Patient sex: M
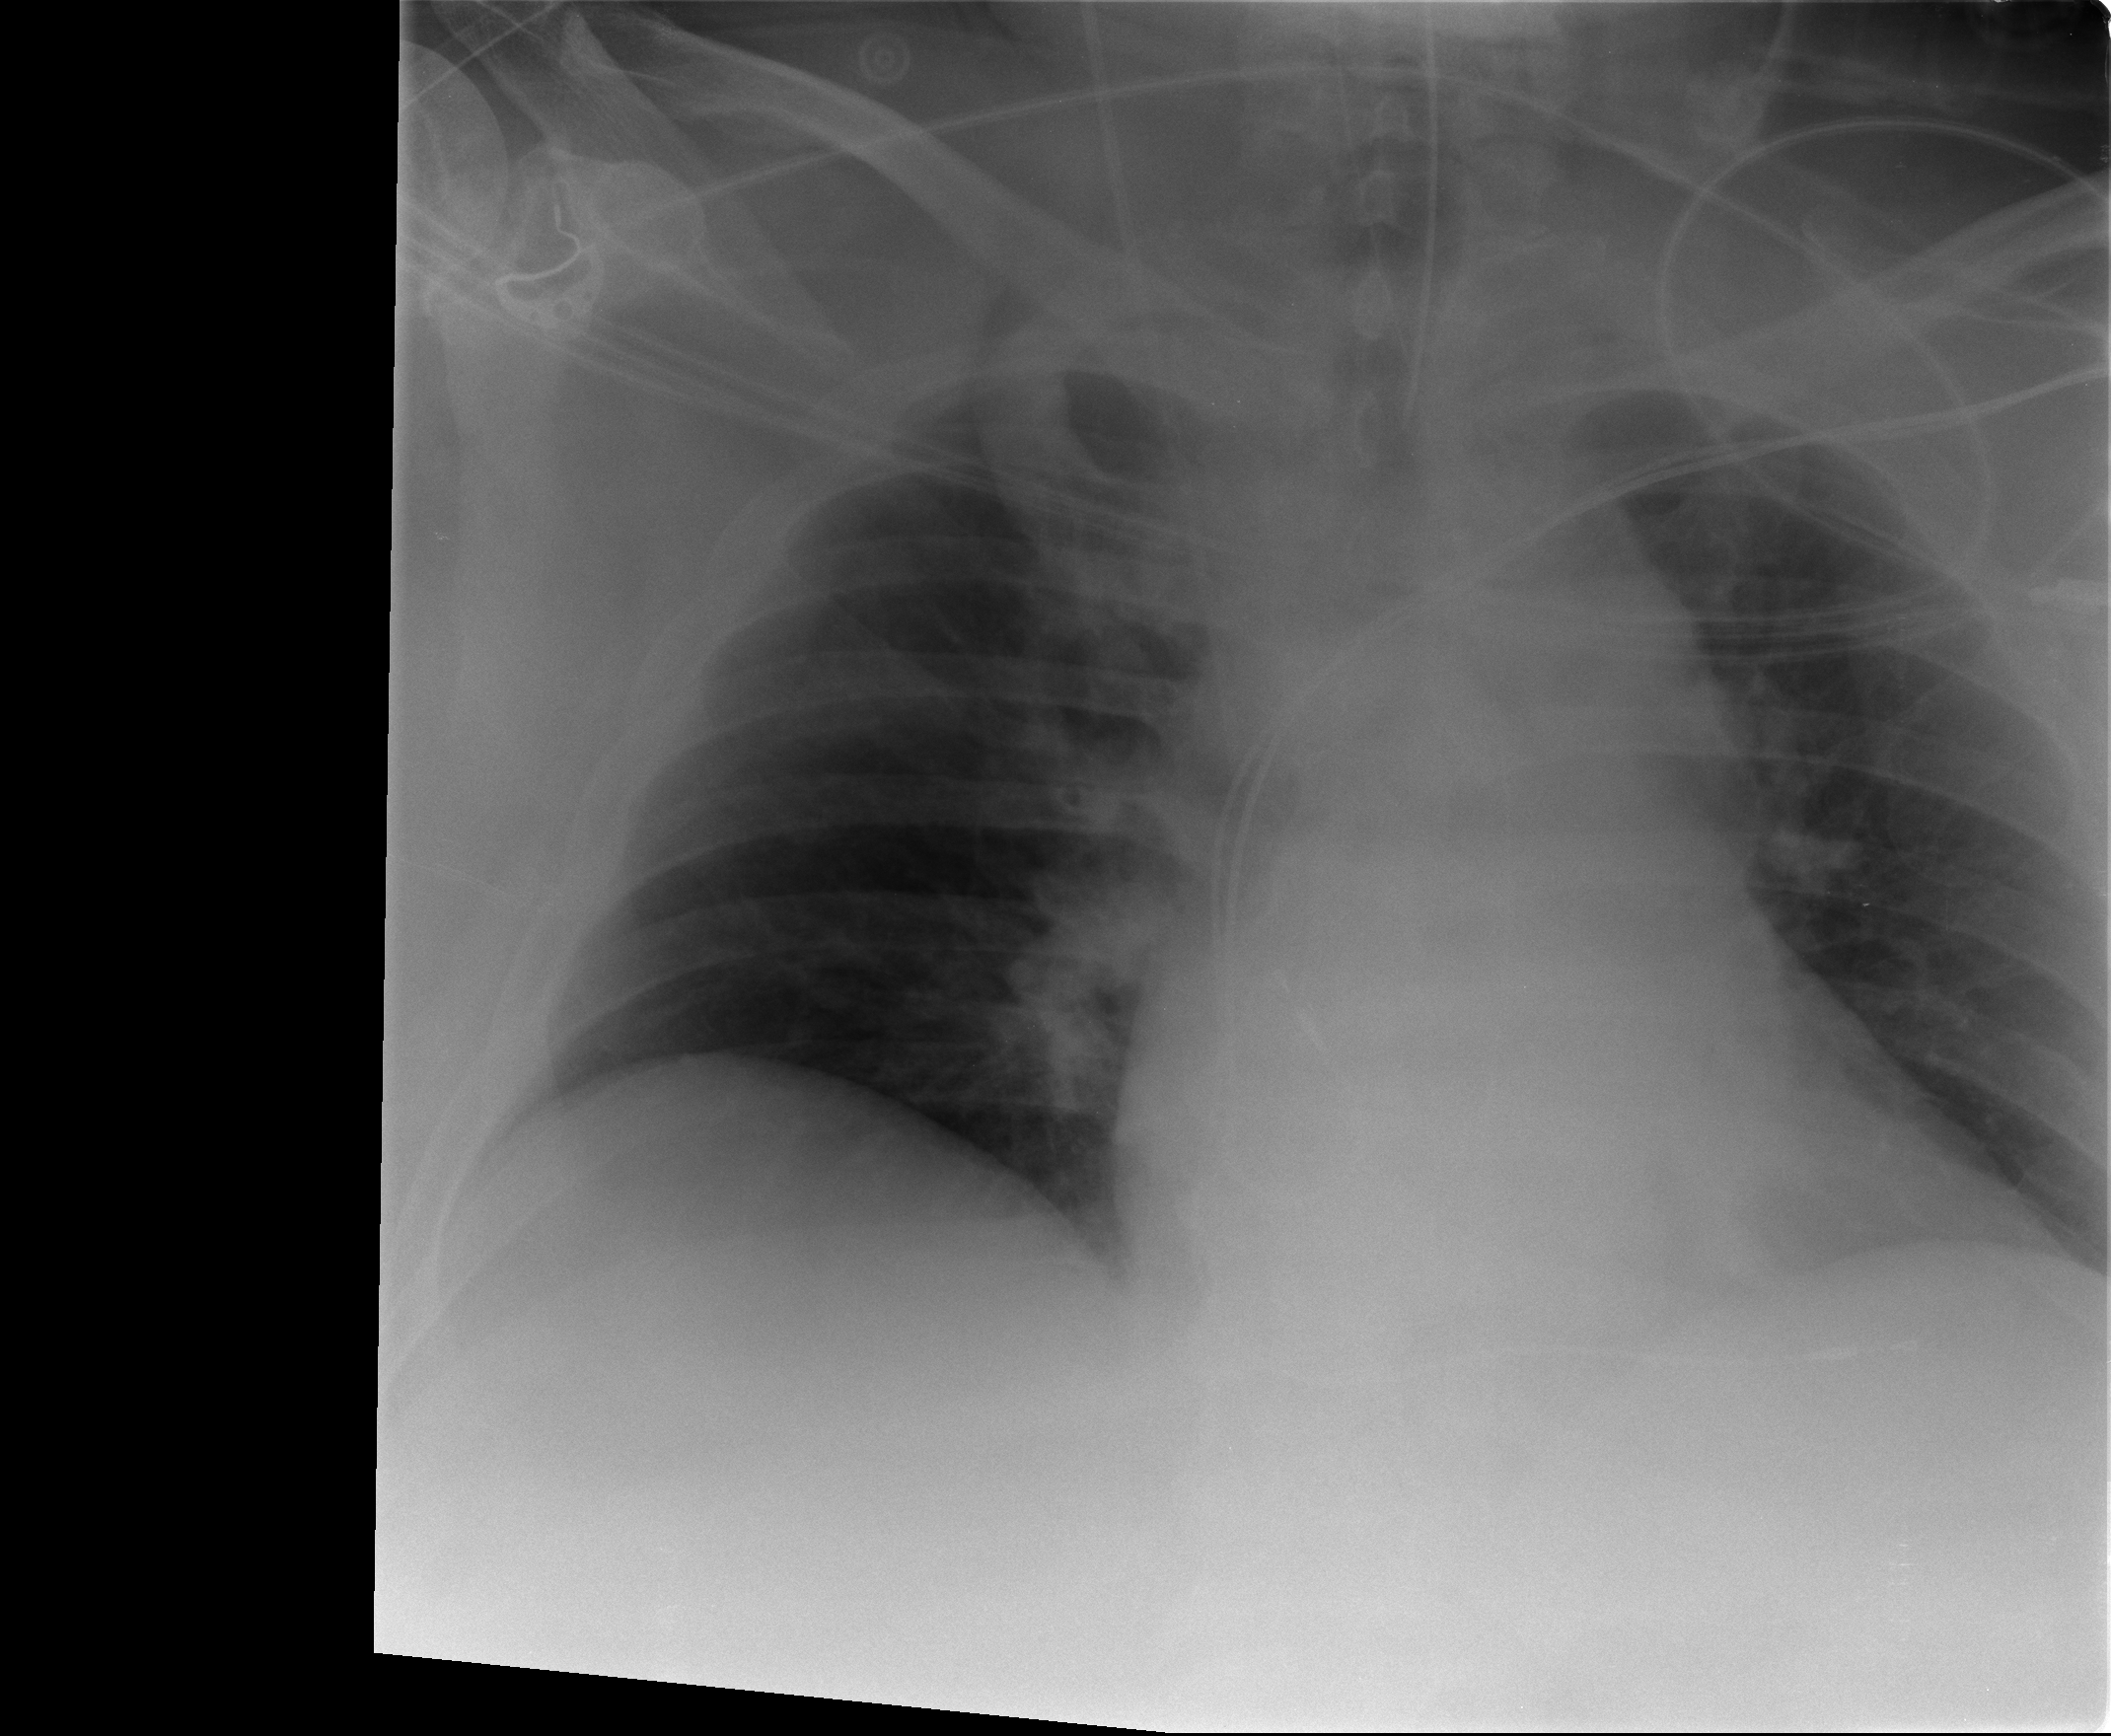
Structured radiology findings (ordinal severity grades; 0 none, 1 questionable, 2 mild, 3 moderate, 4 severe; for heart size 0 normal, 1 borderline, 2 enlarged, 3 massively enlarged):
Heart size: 0
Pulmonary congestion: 2
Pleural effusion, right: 0
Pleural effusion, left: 0
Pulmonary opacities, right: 0
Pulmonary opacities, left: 0
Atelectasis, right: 0
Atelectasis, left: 0